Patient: sex F, age 61
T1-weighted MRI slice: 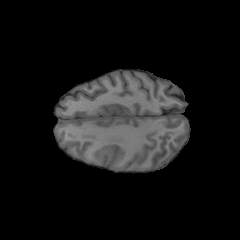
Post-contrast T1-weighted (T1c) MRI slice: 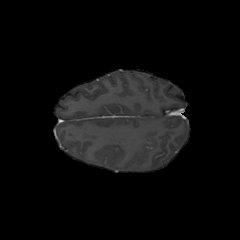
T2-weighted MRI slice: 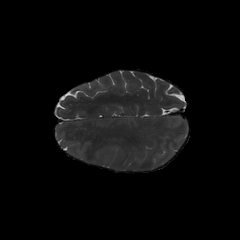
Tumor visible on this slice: no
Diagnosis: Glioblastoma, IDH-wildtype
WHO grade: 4